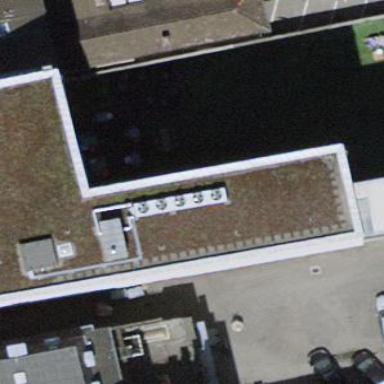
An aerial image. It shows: Hotel building.